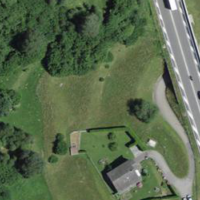
EUNIS habitat code: 45
Species observed at this site:
Oxalis acetosella